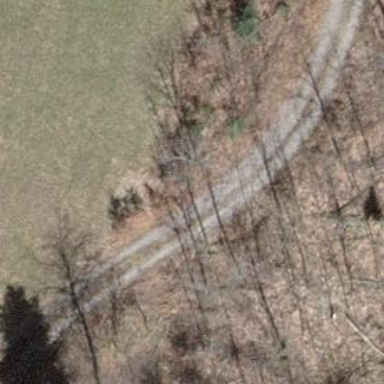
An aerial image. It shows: Gravel track with Grade 3 quality.